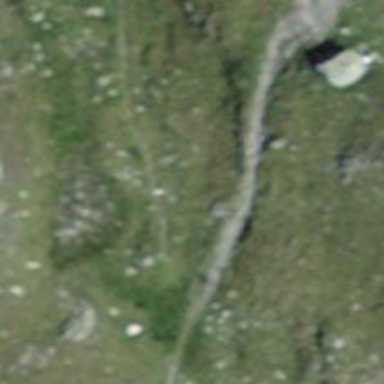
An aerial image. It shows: Path.